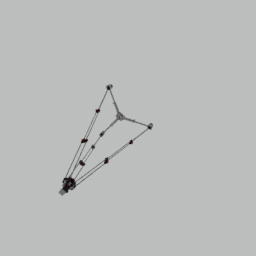
Label: tools